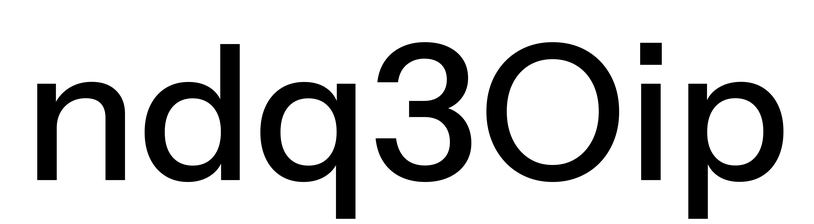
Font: InstrumentSans_Medium